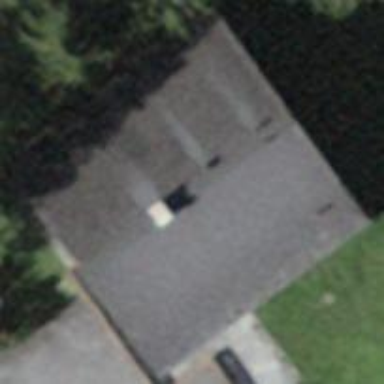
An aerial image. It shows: Building with tile roof.